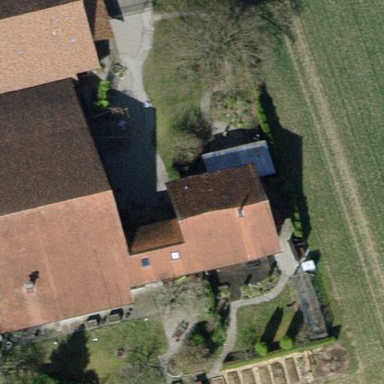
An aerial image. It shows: Gabled roof farm building.